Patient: sex M, age 64
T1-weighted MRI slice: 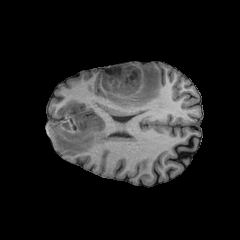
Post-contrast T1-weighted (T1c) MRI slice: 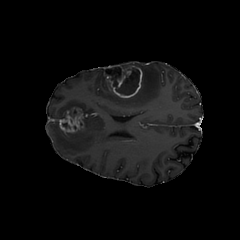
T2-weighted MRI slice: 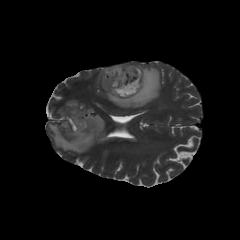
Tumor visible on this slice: yes
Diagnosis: Glioblastoma, IDH-wildtype
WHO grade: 4